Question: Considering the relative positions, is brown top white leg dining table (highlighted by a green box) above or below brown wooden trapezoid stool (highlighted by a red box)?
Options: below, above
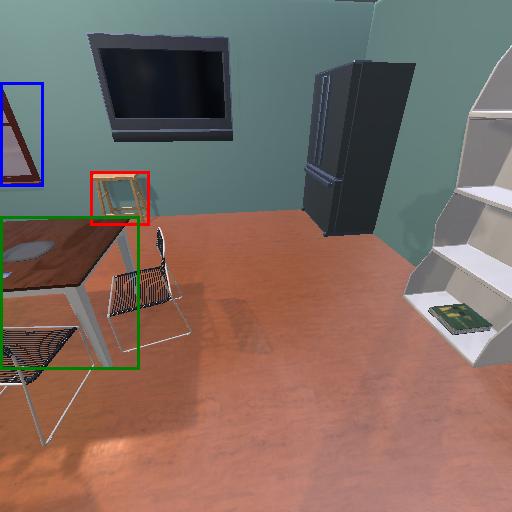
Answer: below